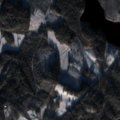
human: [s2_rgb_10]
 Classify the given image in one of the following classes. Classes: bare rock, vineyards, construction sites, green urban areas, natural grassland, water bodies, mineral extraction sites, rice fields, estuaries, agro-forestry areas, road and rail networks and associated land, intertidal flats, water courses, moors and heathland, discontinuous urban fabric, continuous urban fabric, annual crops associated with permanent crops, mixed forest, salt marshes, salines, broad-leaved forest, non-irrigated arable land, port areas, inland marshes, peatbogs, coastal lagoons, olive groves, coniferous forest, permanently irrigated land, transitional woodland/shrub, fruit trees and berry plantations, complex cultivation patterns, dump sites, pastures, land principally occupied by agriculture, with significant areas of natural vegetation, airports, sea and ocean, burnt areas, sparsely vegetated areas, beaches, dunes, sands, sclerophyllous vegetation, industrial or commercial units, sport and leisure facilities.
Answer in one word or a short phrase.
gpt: broad-leaved forest, coniferous forest, mixed forest, water bodies